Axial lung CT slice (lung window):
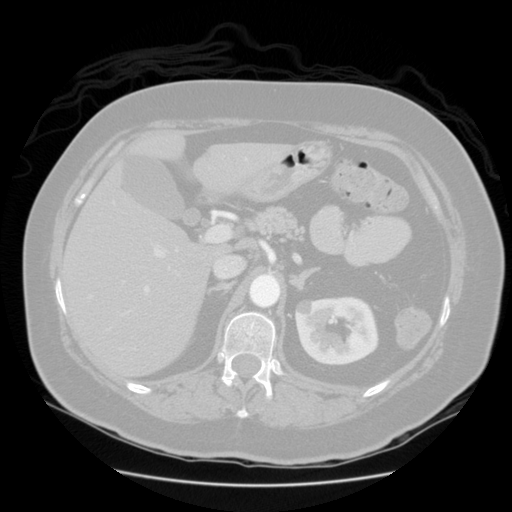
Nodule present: no